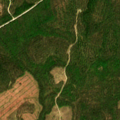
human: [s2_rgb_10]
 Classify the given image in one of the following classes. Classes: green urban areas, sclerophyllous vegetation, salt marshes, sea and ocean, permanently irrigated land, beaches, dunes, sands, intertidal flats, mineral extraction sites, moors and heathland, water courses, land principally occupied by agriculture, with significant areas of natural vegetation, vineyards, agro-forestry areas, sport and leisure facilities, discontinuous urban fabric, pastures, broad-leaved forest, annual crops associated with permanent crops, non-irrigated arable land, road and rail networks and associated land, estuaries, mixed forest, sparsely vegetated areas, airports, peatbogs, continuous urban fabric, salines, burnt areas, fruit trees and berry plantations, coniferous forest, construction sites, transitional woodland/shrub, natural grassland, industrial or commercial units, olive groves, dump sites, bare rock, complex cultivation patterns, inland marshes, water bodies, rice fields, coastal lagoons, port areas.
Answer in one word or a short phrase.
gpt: coniferous forest